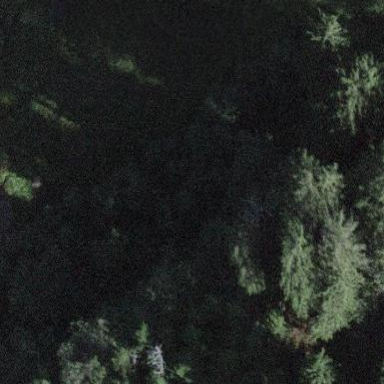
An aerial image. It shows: Forest area.